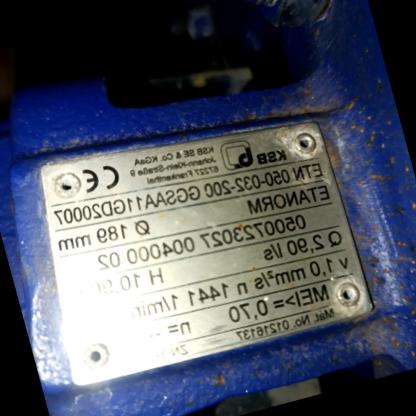
Klasa: tabliczka-znamionowa